Interaction volume radius: 10 \u00c5
Interaction volume height: 15 \u00c5
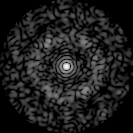
Disorder parameter: 0.7511